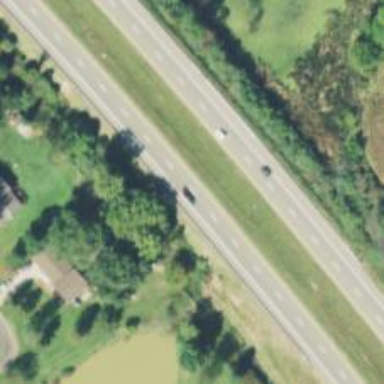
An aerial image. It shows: This image shows trunk highway that functions as expressway.